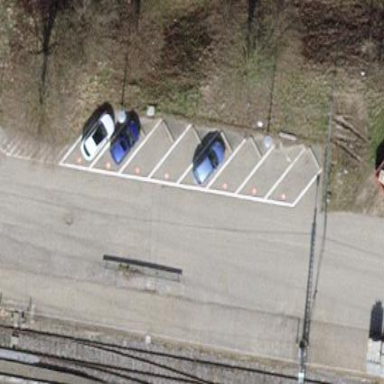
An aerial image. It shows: Parking area with park and ride facility. The surface of the parking area is designated for this purpose.